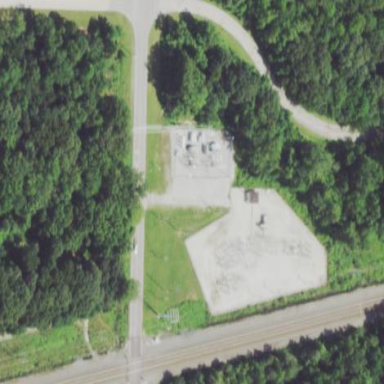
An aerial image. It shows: Outdoor distribution level power substation.